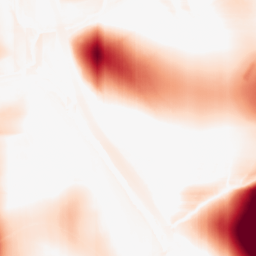
Category: morphological
Decomposition family: rolling_ball
Decomposition parameters: radius: 50
Upsampling method: quadratic
Upsampling parameters: scale: 2
Upsampling scale: 2